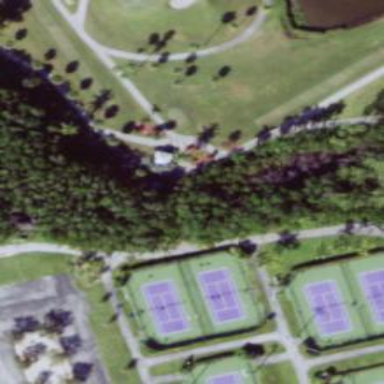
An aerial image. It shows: Path designated for golf carts.